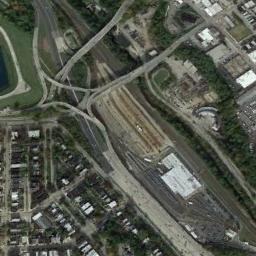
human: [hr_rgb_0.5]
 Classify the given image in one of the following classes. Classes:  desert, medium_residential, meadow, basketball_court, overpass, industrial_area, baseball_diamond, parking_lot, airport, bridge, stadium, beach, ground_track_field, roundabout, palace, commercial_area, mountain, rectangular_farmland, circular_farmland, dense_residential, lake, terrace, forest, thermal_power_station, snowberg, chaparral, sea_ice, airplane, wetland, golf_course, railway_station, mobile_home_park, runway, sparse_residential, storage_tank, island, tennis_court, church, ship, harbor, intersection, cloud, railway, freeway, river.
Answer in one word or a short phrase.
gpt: railway_station